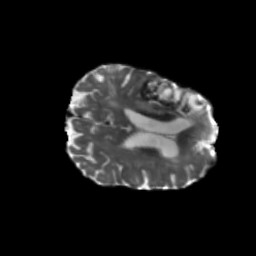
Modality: T2w
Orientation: axial
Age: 75
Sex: male
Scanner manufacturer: siemens
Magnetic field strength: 3 T
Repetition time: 5.47 s
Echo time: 0.0854 s